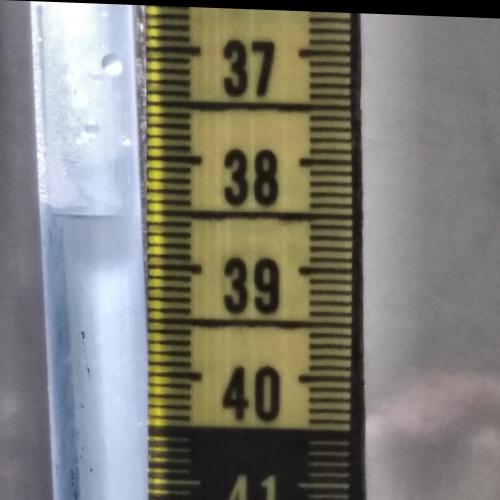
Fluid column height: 38.5 cm